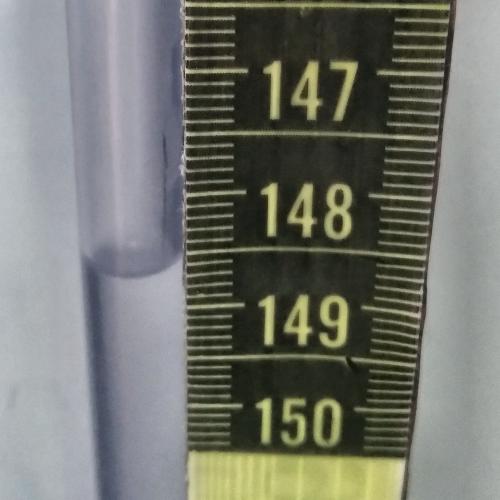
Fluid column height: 148.6 cm